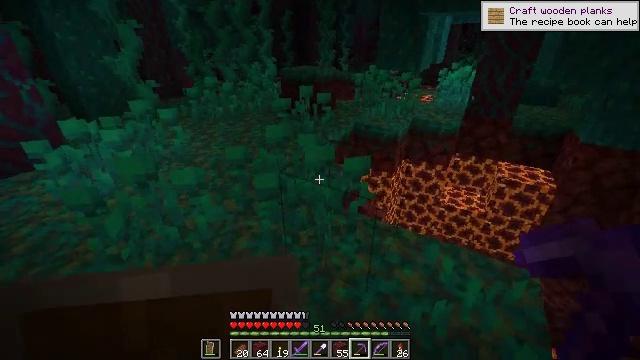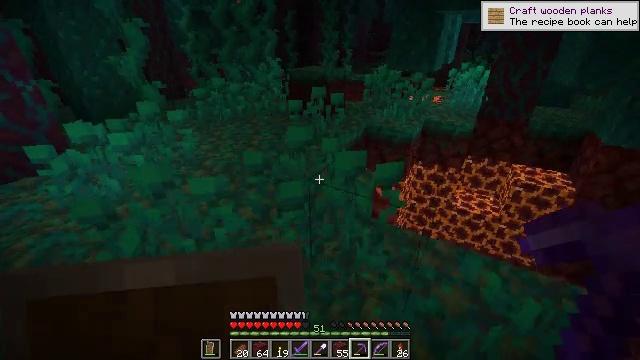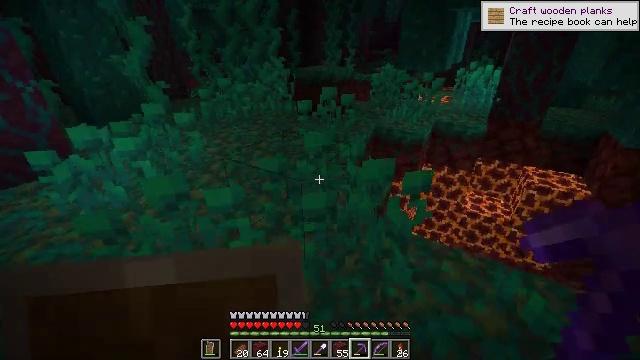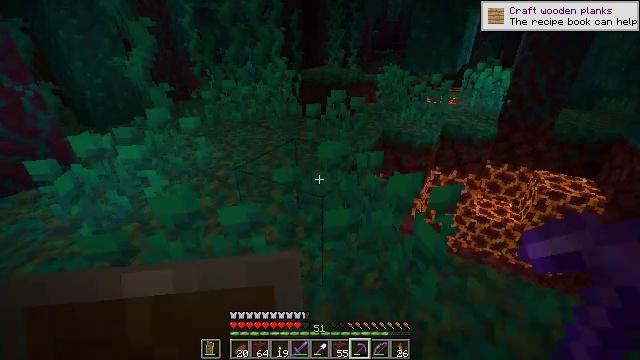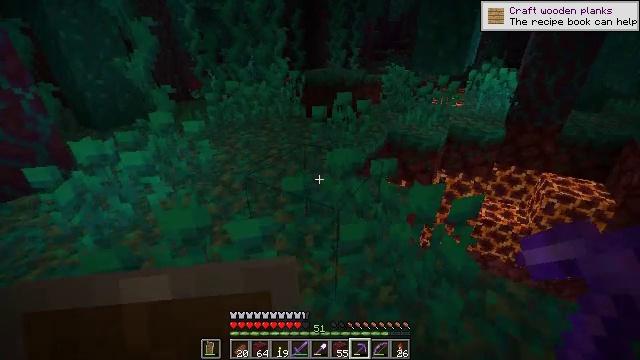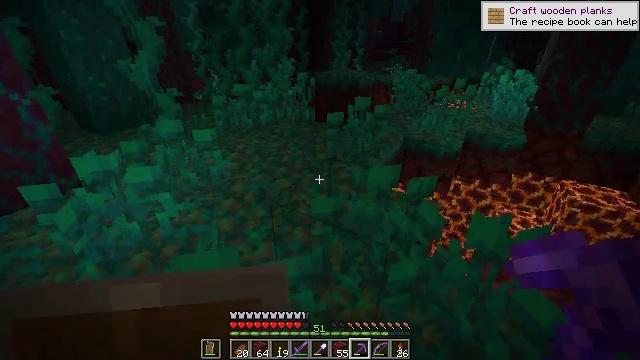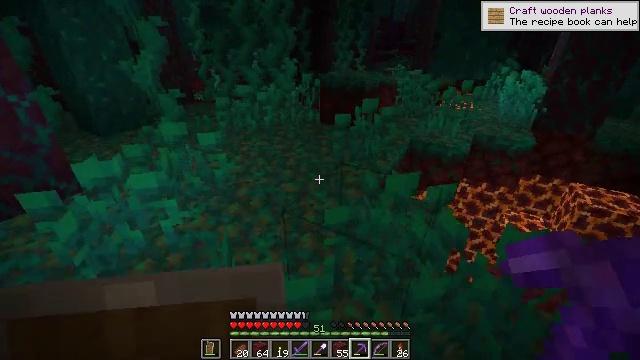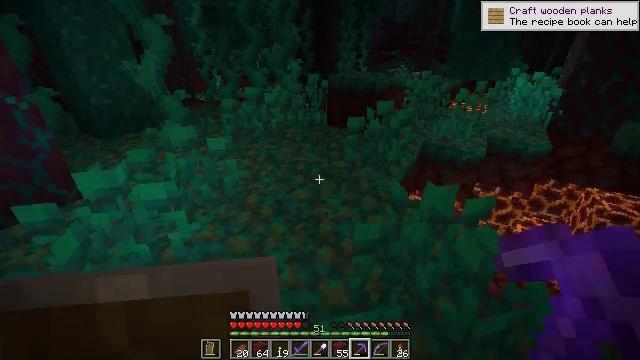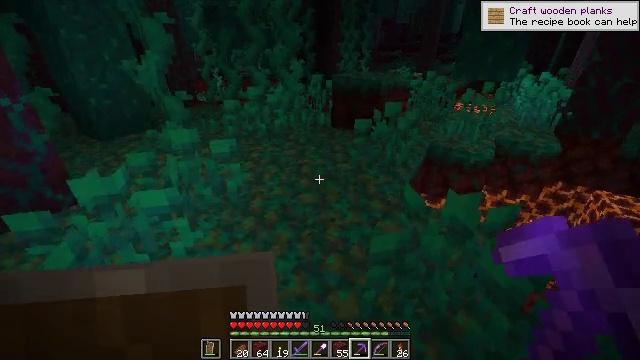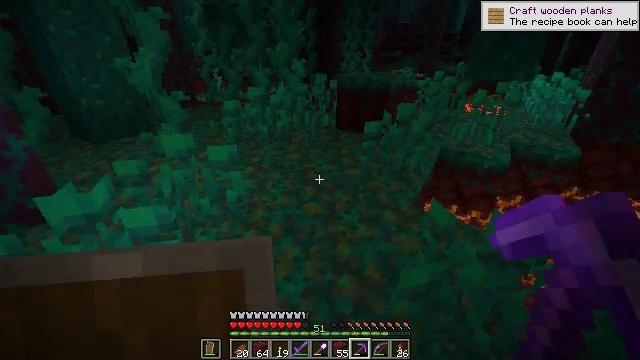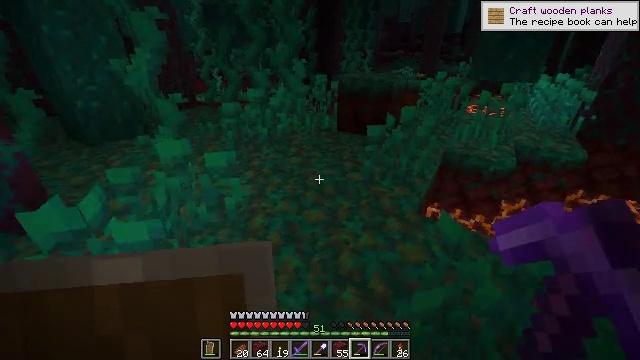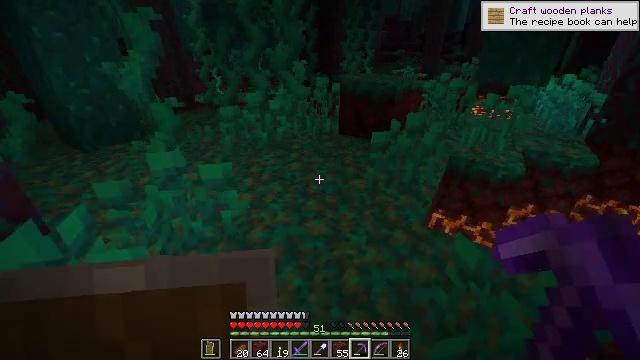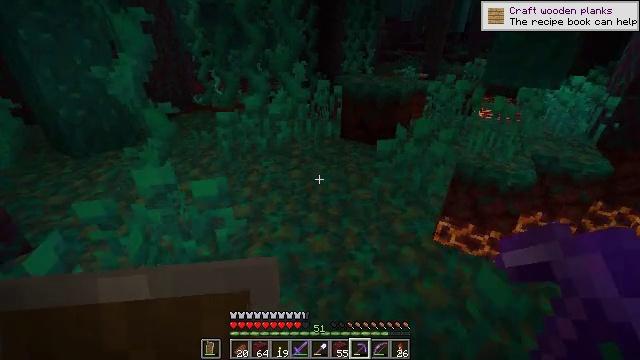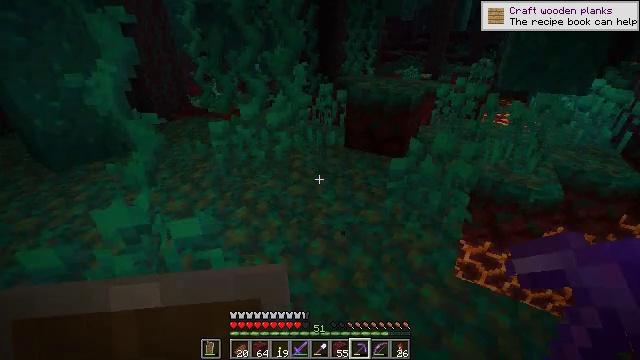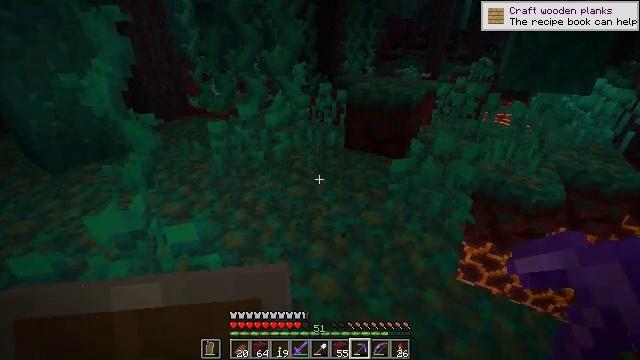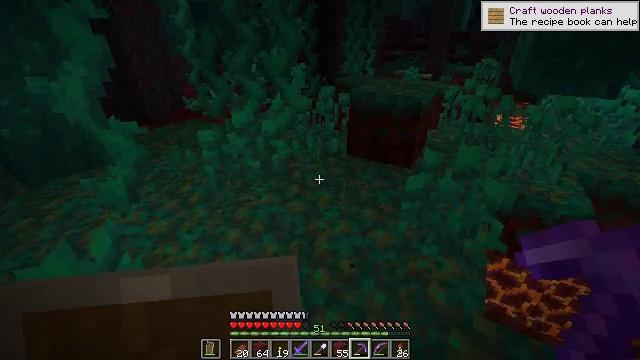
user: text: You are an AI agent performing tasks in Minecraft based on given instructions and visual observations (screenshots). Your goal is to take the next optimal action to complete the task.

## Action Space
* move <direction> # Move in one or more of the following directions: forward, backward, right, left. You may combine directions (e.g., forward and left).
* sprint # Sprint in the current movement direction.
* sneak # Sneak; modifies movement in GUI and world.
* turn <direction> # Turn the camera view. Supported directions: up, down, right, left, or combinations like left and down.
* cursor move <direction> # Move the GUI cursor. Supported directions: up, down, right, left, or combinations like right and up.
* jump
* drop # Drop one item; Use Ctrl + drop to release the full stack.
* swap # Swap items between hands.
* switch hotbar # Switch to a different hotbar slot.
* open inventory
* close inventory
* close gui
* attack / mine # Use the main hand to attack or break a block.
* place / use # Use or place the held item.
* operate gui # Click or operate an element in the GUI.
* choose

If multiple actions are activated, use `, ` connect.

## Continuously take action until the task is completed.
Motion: motion action
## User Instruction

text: Collect netherrack in the Nether.
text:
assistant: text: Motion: move forward and move left
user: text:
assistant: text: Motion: move forward and move left
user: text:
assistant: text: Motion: move forward and move left
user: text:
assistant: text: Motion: move forward and move left
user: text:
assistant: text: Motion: move forward and move left
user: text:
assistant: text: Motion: move forward and move left
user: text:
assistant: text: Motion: move forward and move left
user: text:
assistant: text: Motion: move forward
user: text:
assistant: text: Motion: move forward
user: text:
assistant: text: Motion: move forward
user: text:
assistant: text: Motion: move forward
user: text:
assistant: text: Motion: move forward
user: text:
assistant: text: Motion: move forward
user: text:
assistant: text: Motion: move forward
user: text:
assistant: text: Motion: move forward
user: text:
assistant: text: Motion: move forward
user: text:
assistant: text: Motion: move forward
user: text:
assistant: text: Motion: move forward
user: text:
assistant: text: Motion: move forward
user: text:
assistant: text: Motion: move forward
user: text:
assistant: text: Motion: move forward
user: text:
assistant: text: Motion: move forward
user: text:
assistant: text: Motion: move forward
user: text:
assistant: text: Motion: move forward
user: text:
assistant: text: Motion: no_op
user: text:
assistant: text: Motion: no_op
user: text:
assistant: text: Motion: no_op
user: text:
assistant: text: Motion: no_op
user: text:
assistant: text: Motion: no_op
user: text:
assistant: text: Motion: no_op